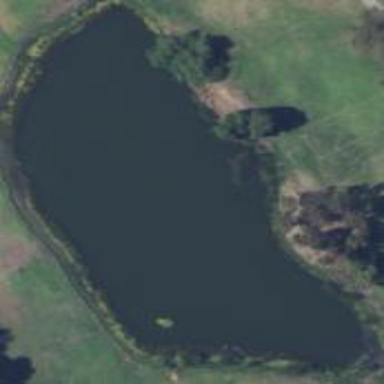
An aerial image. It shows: Beautiful lake surrounded by nature.